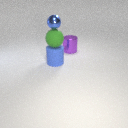
large green rubber sphere above large blue rubber cylinder